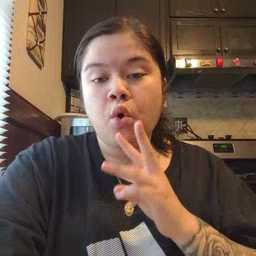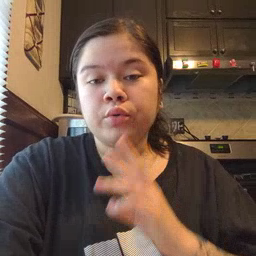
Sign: water